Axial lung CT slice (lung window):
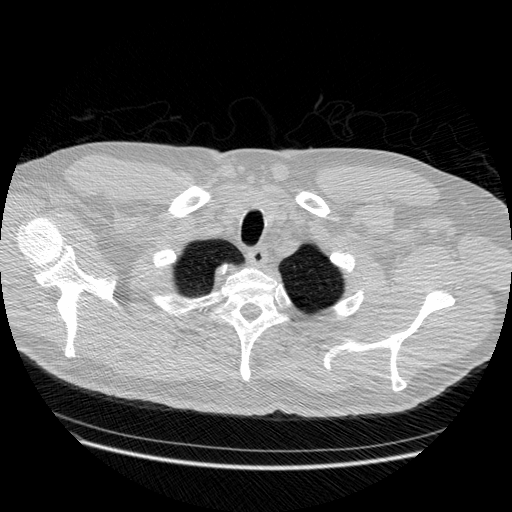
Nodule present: no